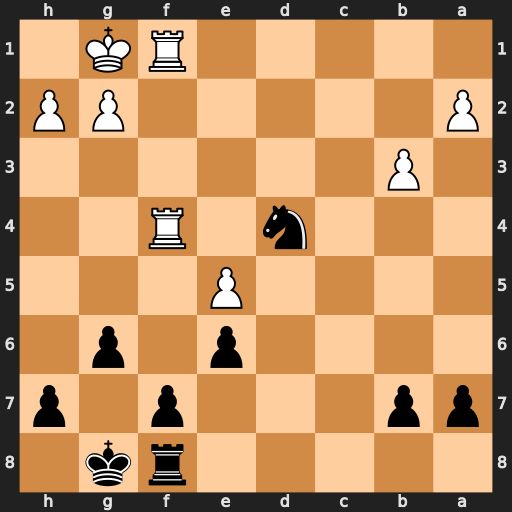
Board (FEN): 5rk1/pp3p1p/4p1p1/4P3/3n1R2/1P6/P5PP/5RK1
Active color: b
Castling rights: -
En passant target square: -
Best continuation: Ne2+ Kh1 Nxf4